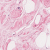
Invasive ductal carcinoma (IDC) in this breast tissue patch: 0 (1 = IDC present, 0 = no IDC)